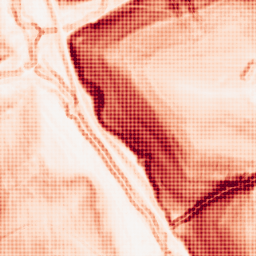
Category: morphological
Decomposition family: morphological_gradient
Decomposition parameters: size: 3
shape: disk
Upsampling method: sinc_hamming
Upsampling parameters: scale: 4
kernel_size: 4
Upsampling scale: 4